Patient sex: M
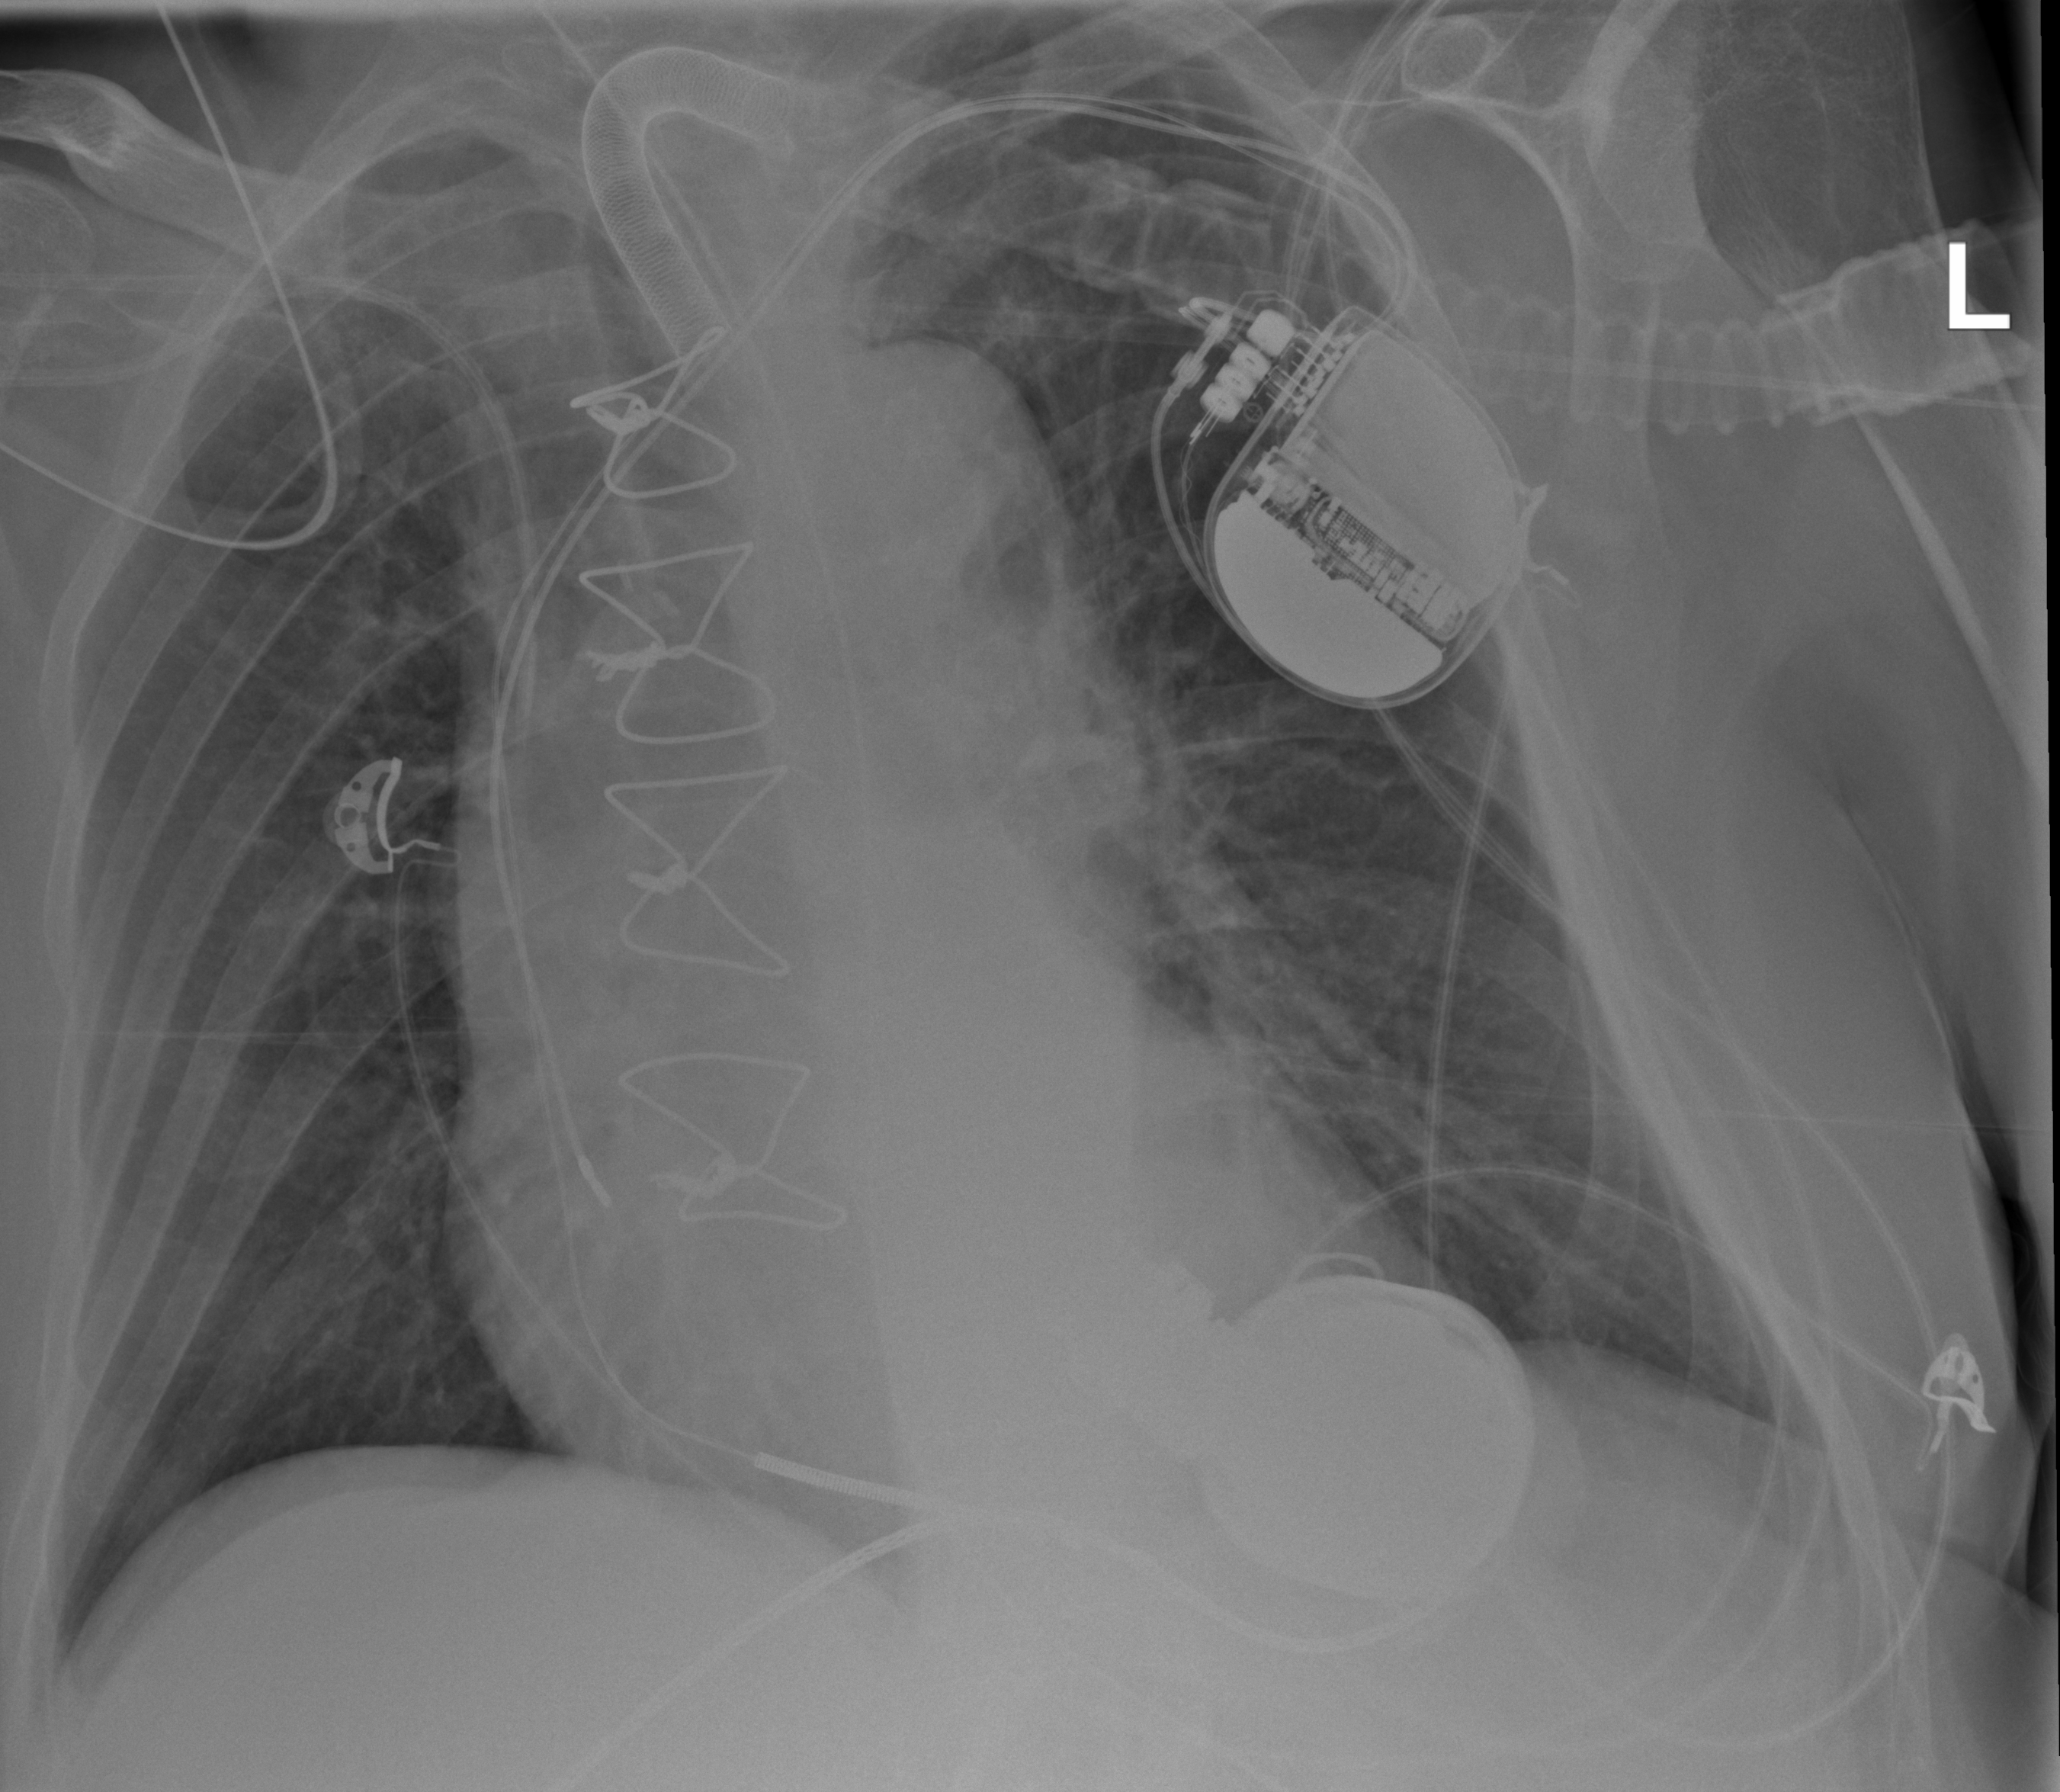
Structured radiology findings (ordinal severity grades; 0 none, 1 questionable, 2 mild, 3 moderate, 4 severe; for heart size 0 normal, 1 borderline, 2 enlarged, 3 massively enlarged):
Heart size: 2
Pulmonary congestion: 2
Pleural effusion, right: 0
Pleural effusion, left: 0
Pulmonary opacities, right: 0
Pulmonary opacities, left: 2
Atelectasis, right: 0
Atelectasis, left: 2